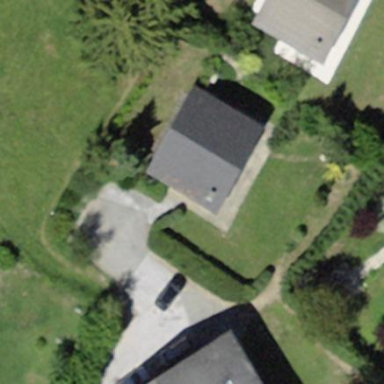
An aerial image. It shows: Detached building with gabled roof.